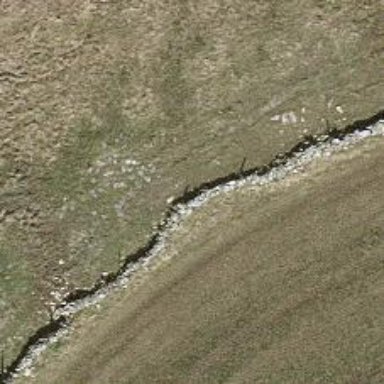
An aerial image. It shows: Dry stone wall barrier.